Chest X-ray. View position: AP
Patient age: 53
Patient sex: F
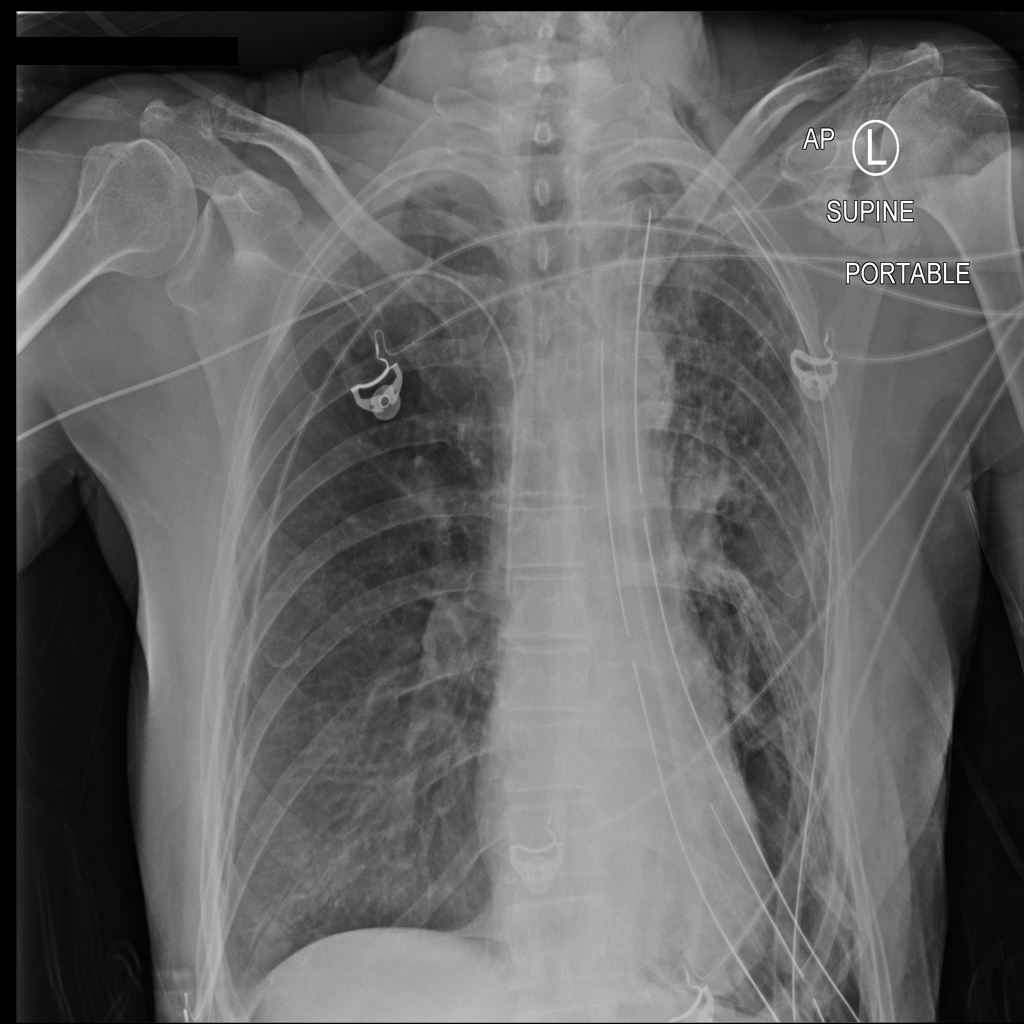
Finding: Pneumothorax